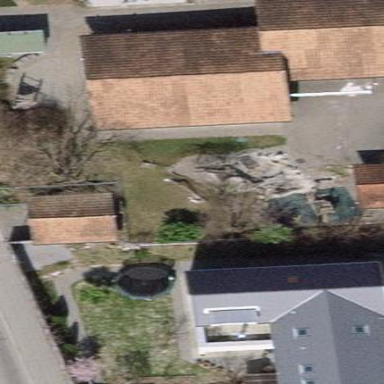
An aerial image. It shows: Kindergarten.